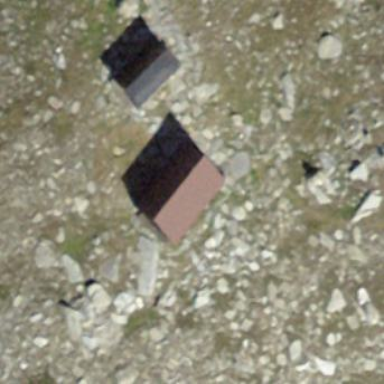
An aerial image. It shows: Shelter in the wilderness. This building serves as wilderness hut.